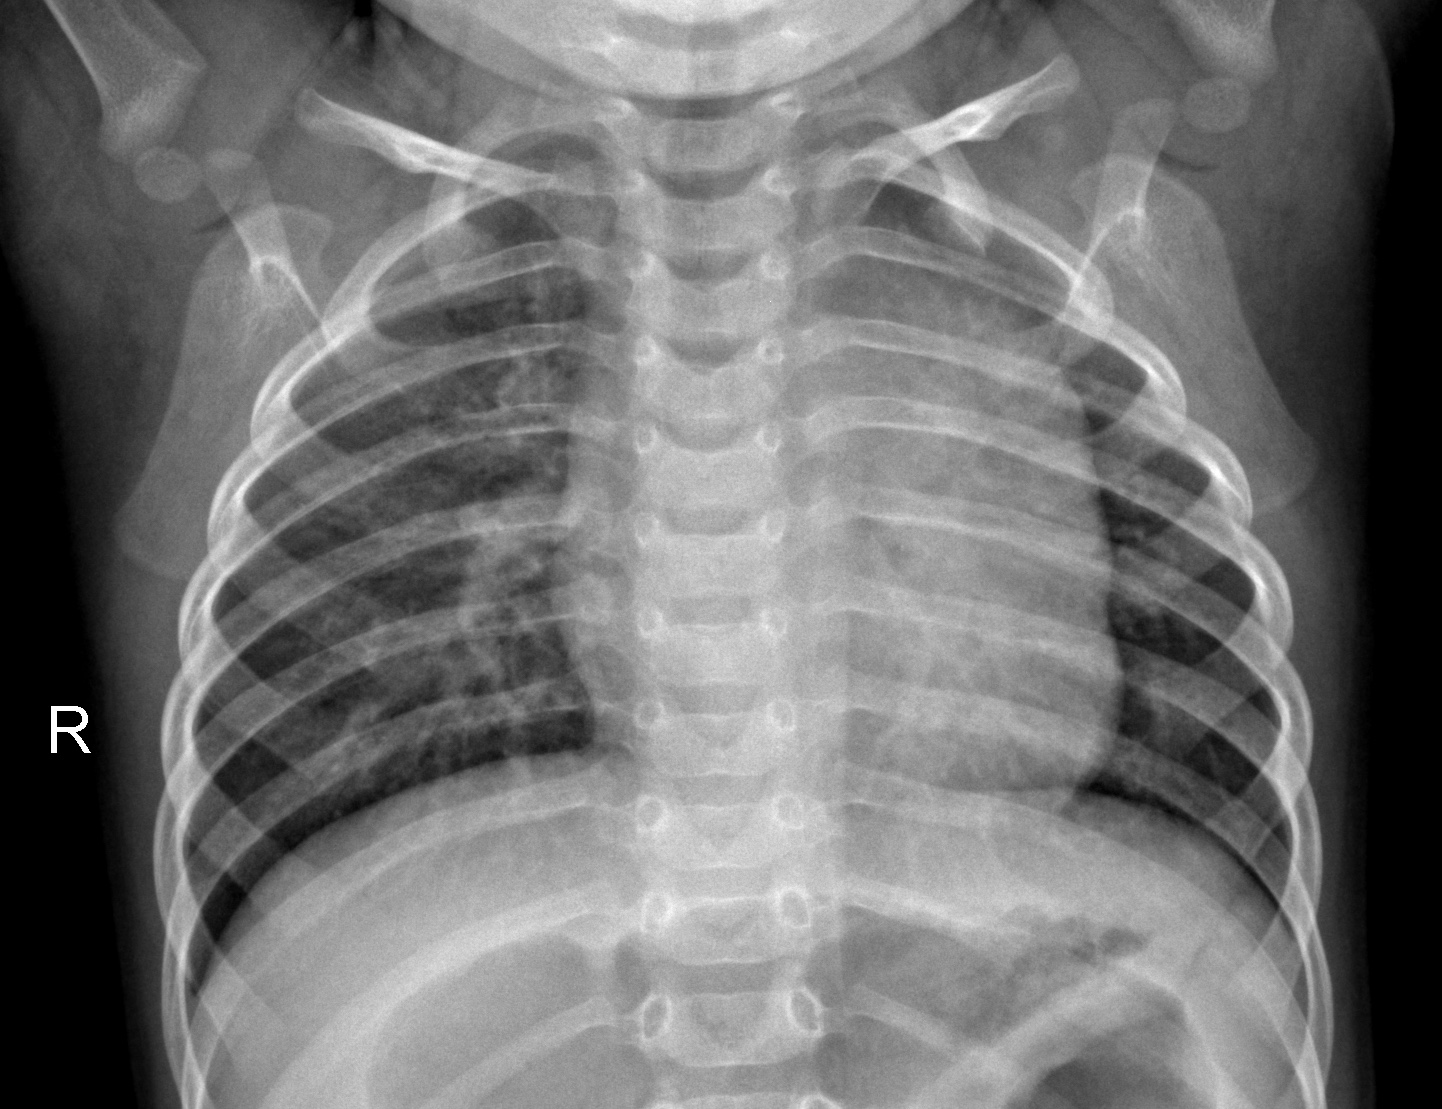
Diagnosis: NORMAL